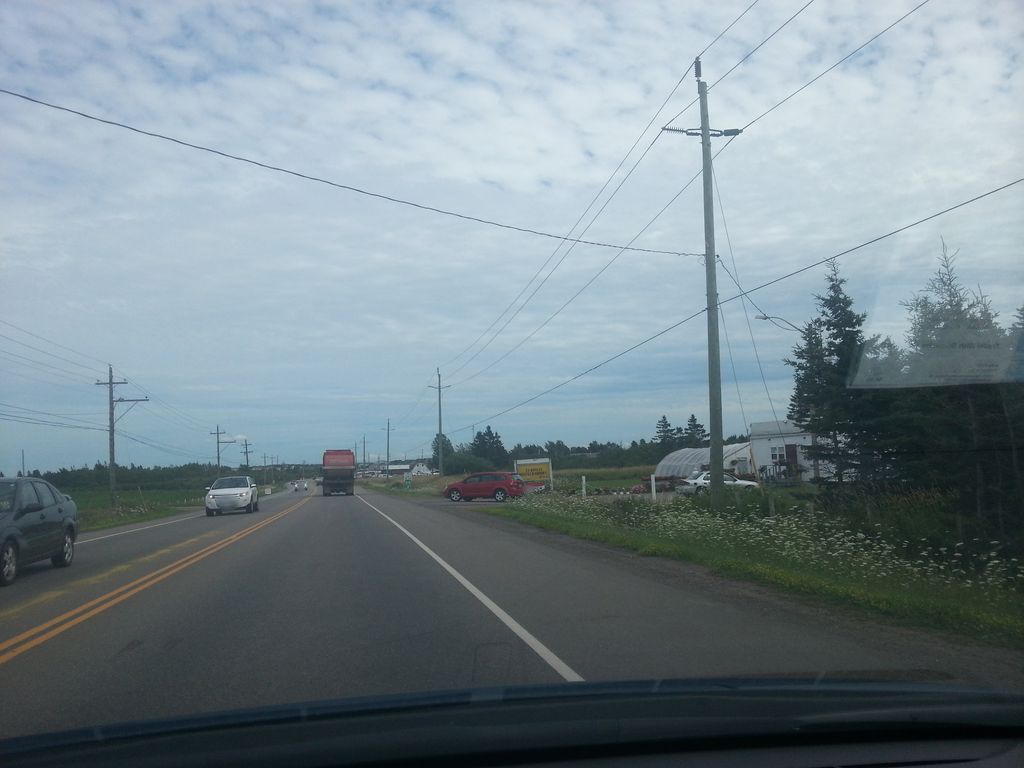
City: charlottetown